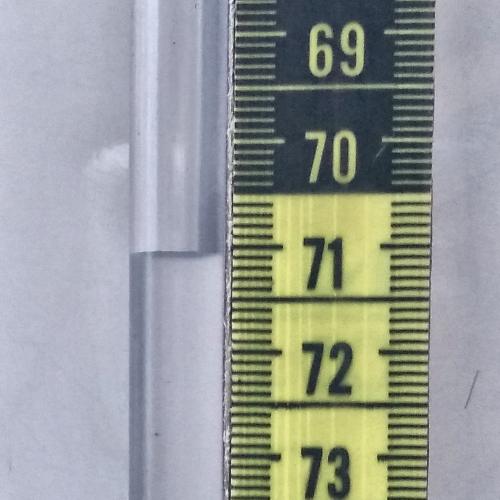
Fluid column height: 71.0 cm